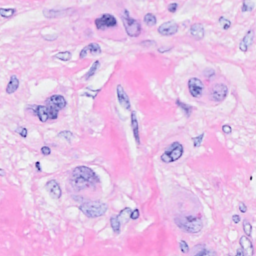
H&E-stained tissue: Breast